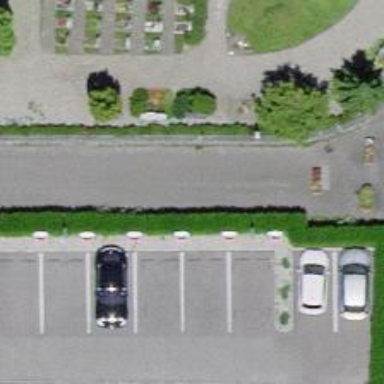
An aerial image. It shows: Charging station.